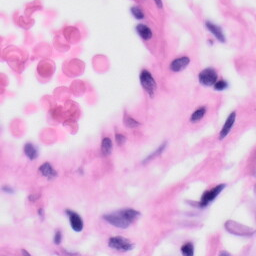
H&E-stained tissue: Skin